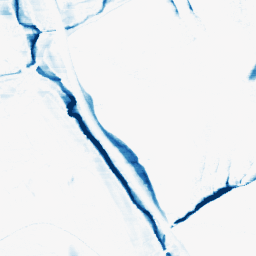
Category: morphological
Decomposition family: morphological_rect
Decomposition parameters: operation: closing
width: 20
height: 3
Upsampling method: sinc_hamming
Upsampling parameters: scale: 2
kernel_size: 16
Upsampling scale: 2